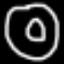
Label: donut